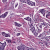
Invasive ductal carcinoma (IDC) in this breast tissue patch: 1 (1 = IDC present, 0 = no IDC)